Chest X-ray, PA view. Patient: 35 years old, sex M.
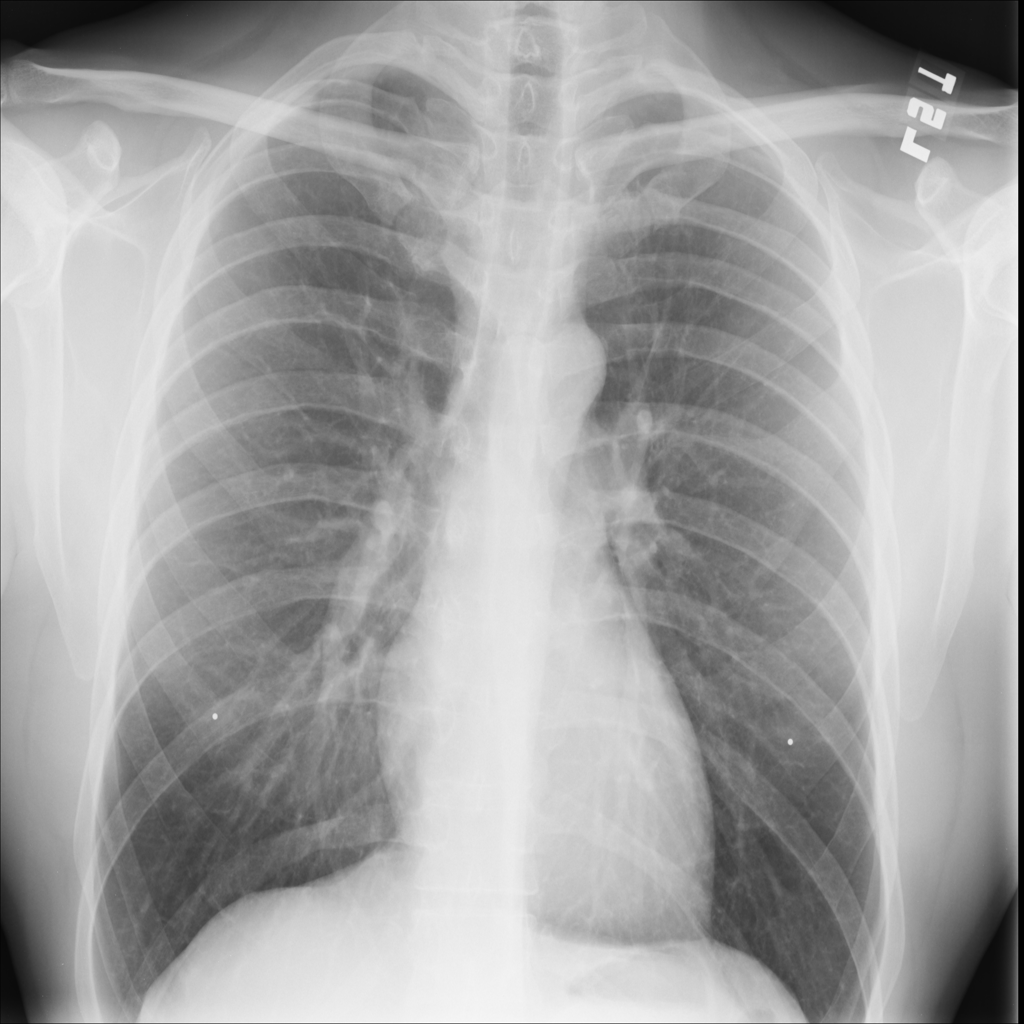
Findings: No Finding